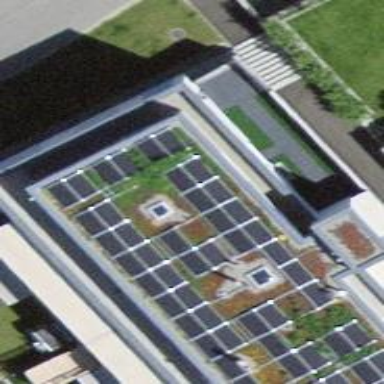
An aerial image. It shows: Solar photovoltaic generator on the flat roof of apartment building.